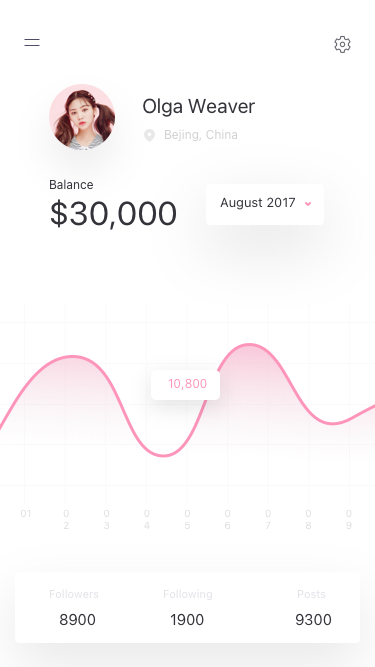
Text in this UI design:
Balance
$30,000
Bejing, China
Olga Weaver
01
02
03
04
05
06
07
08
09
10,800
August 2017
Followers
Following
Posts
8900
1900
9300